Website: crate-barrel
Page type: billing-address
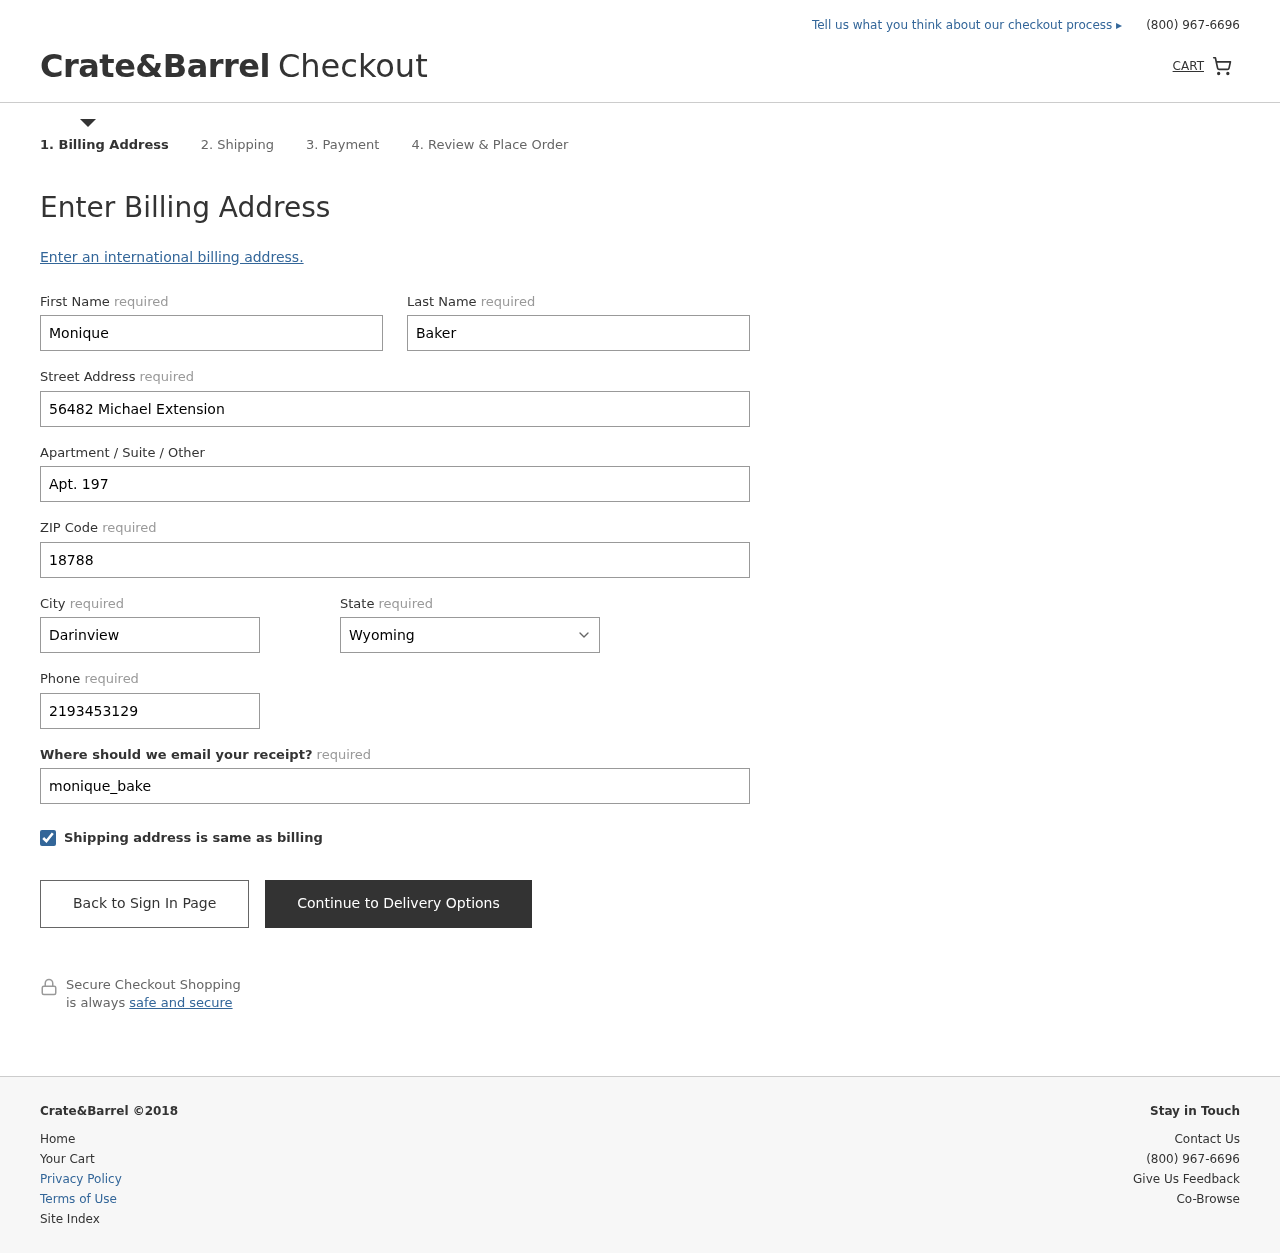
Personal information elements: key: PII_STATE
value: Wyoming
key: PII_FIRSTNAME
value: Monique
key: PII_LASTNAME
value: Baker
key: PII_STREET
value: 56482 Michael Extension
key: PII_STREET2
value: Apt. 197
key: PII_POSTCODE
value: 18788
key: PII_CITY
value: Darinview
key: PII_PHONE
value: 2193453129
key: PII_EMAIL
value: monique_baker@gmail.com